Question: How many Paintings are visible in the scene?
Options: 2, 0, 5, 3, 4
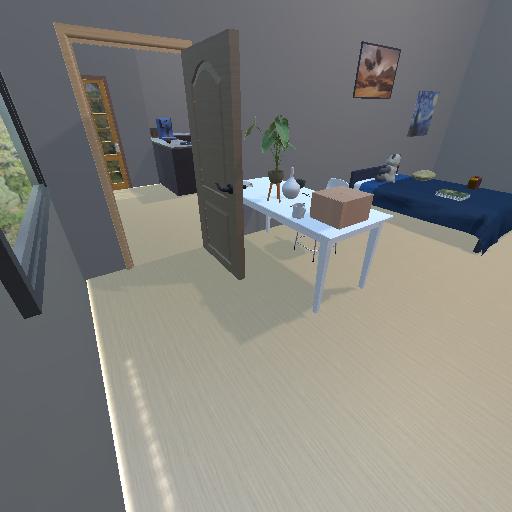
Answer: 2